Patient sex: F
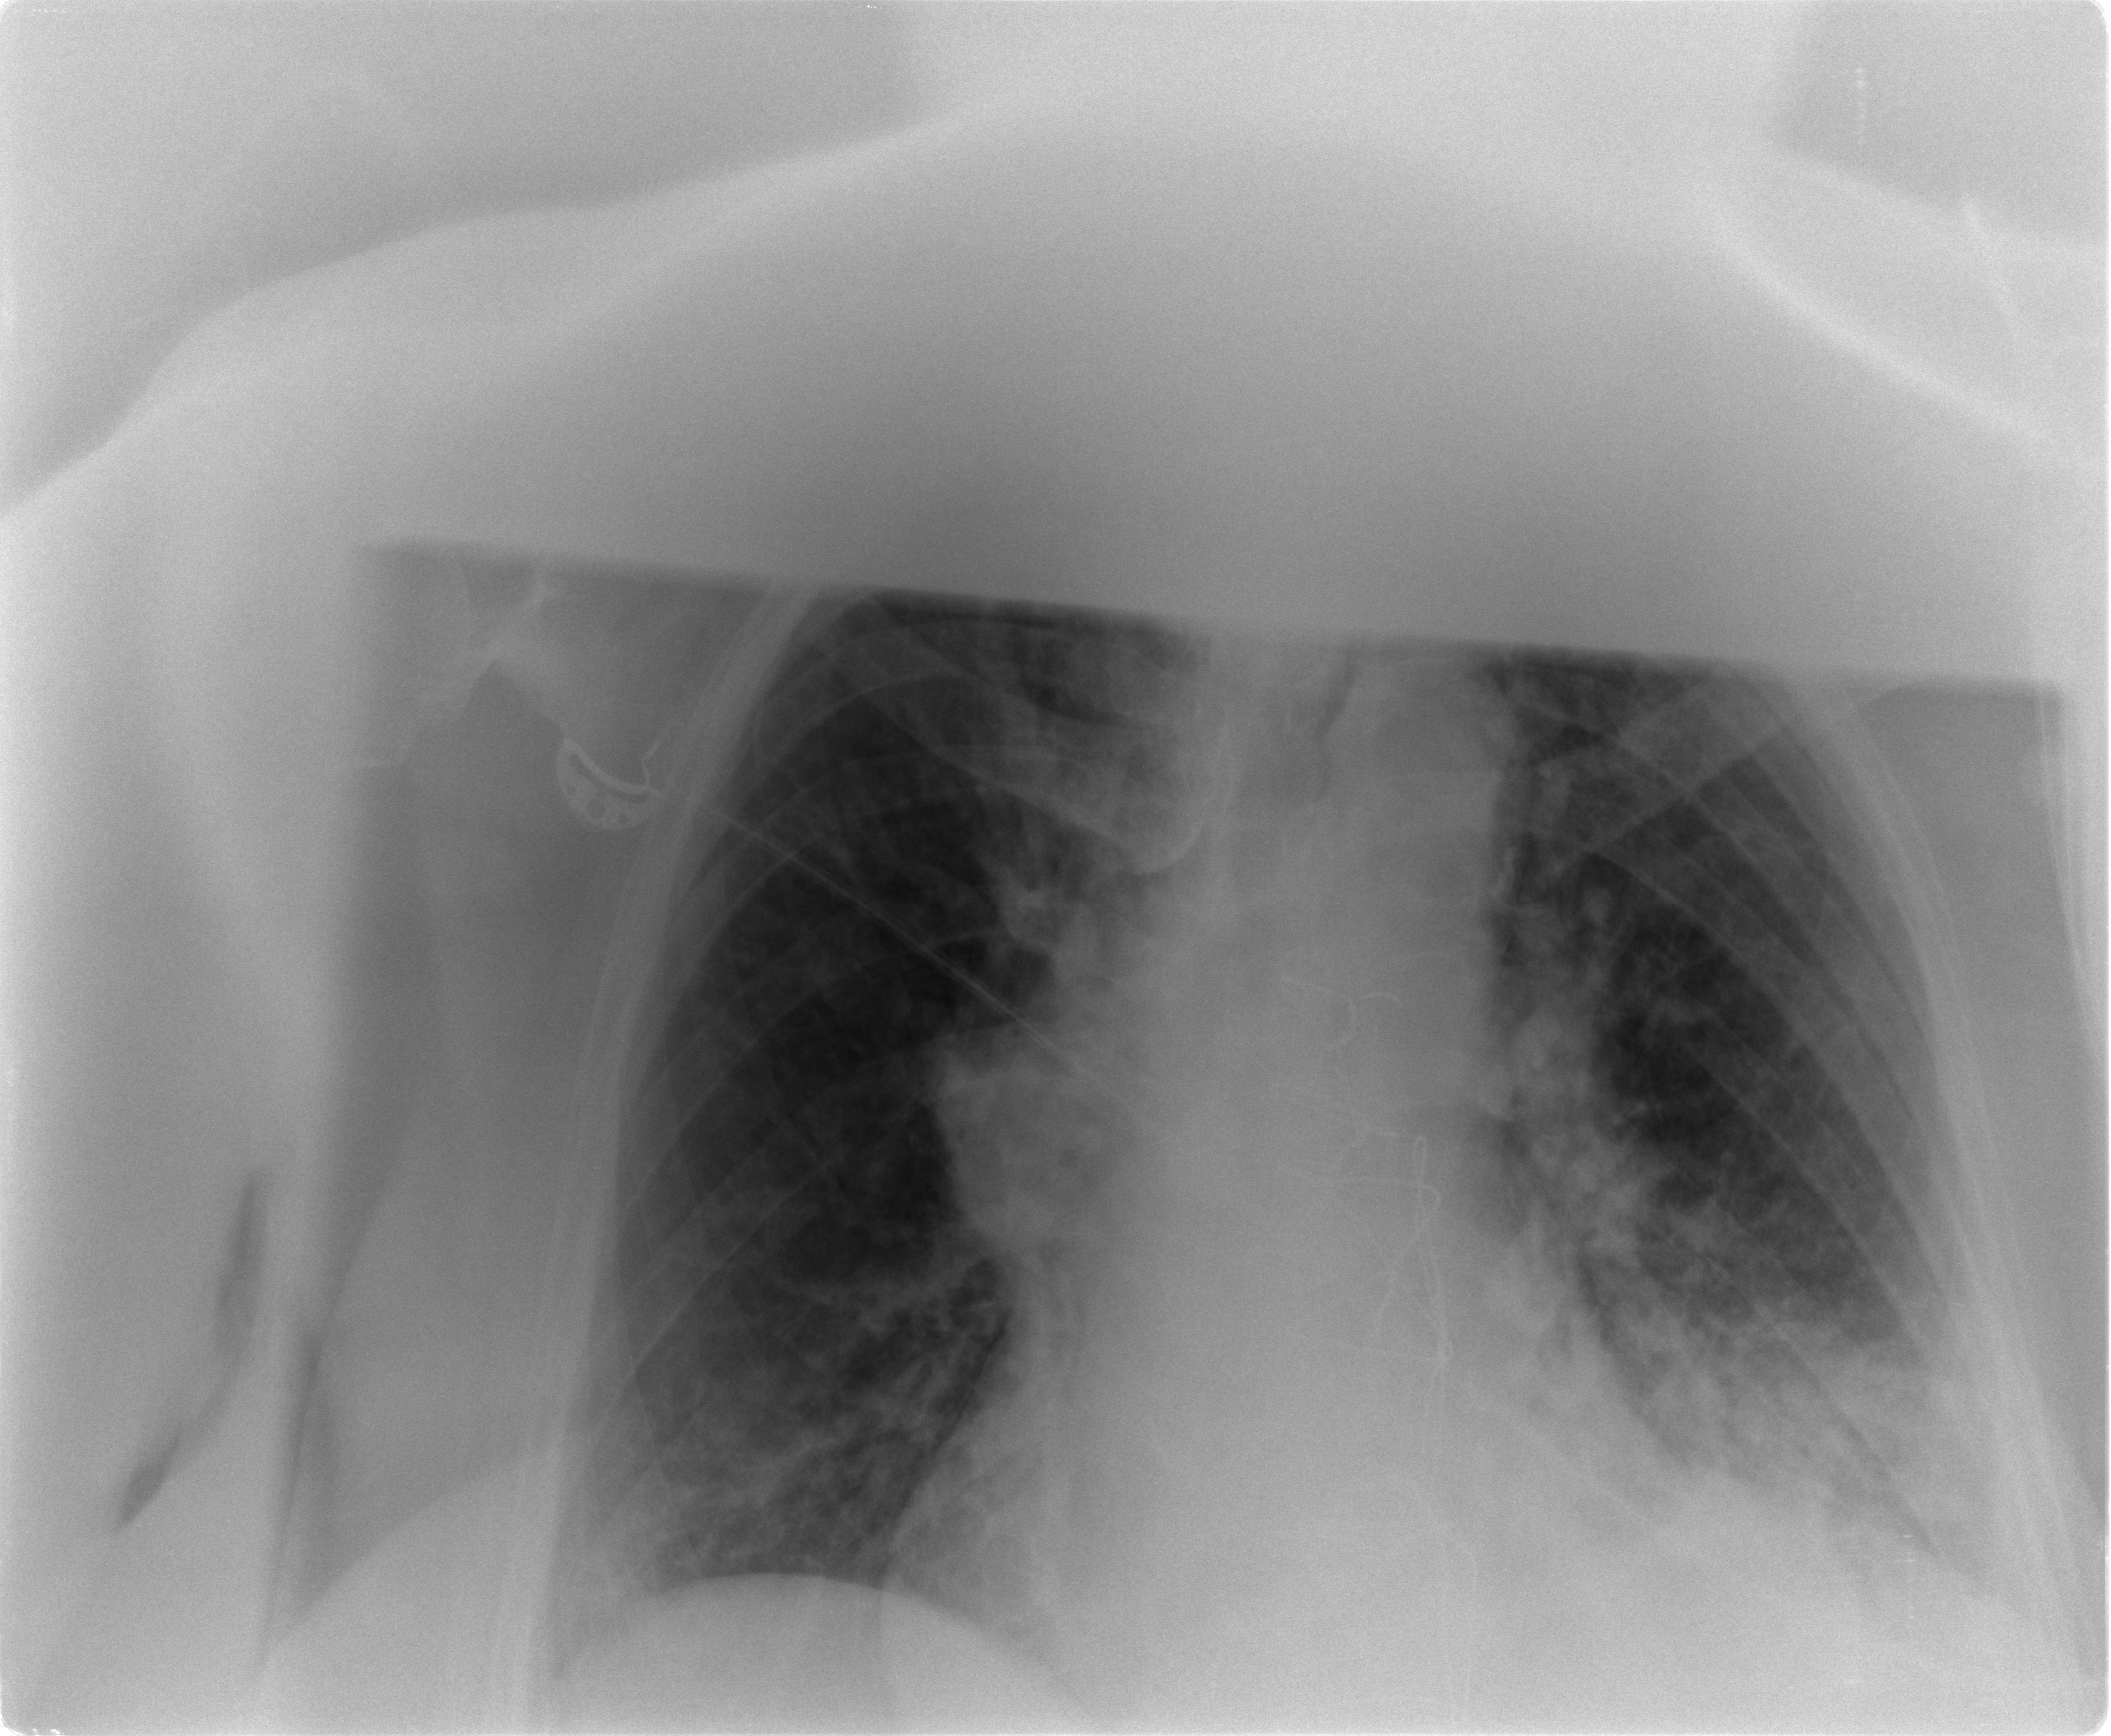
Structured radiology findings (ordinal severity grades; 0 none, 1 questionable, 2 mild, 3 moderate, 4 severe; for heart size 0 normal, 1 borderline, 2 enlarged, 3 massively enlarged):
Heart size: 2
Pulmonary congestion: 2
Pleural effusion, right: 0
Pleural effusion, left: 2
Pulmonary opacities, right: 0
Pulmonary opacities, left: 2
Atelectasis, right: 0
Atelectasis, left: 2